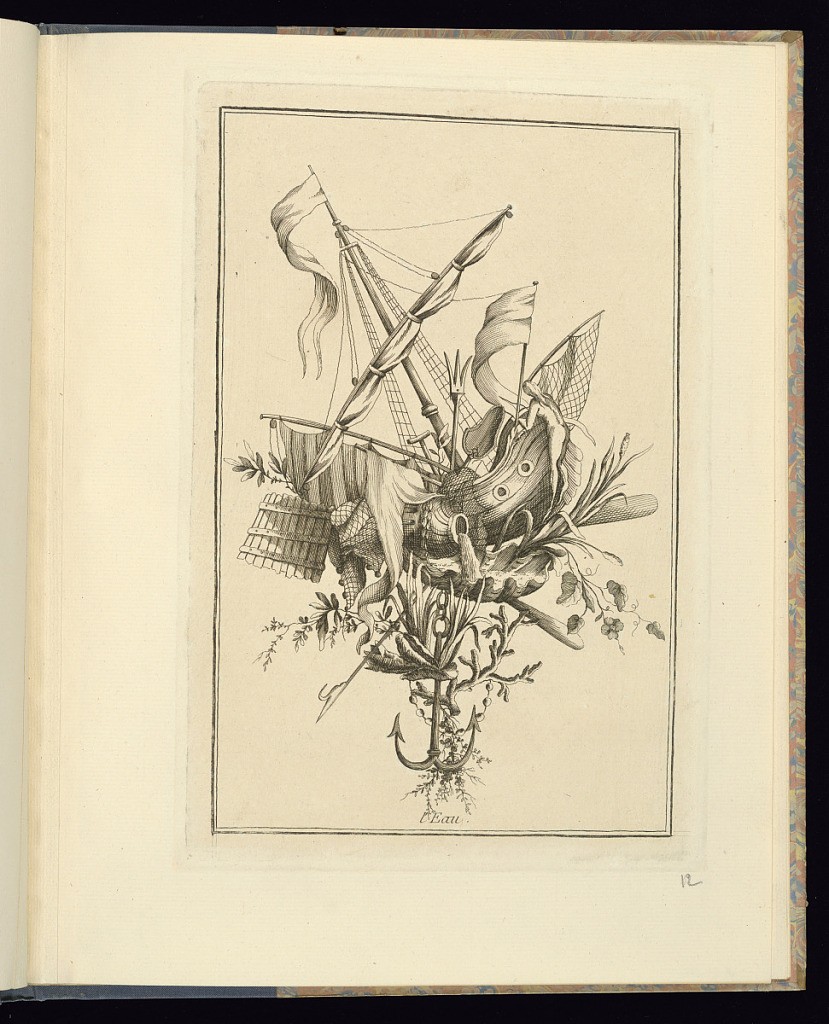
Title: L'Eau
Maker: P. Moithey, French, active 18th century
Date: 1773
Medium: Etching on laid paper
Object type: Print
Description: A design for a trophy representing water, incorporating a ship, a fountain, shell, trident, netting, a spear, anchor, coral, reeds, and foliate branches. The plate is titled and signed.